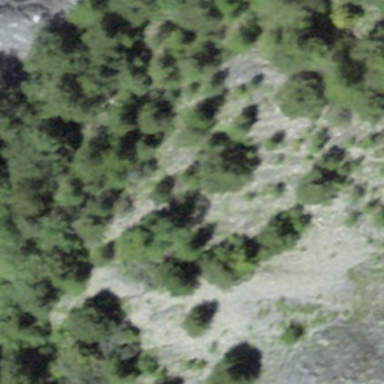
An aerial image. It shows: Forest area.